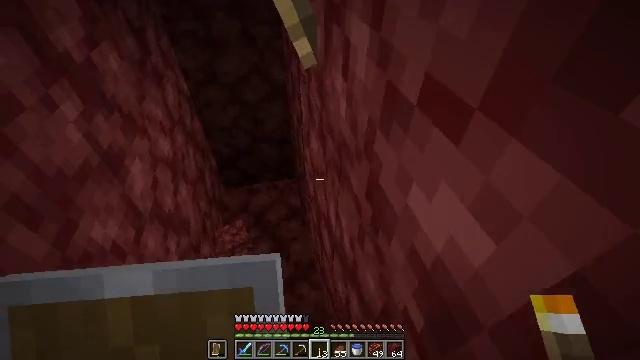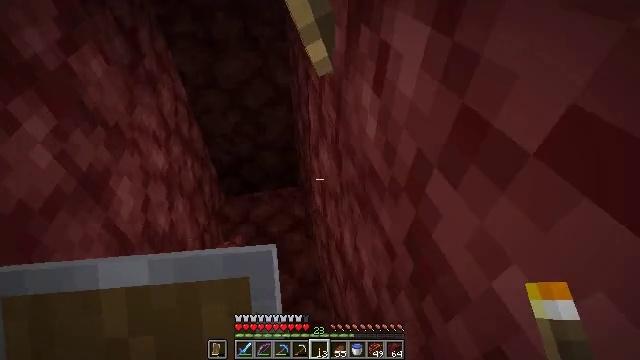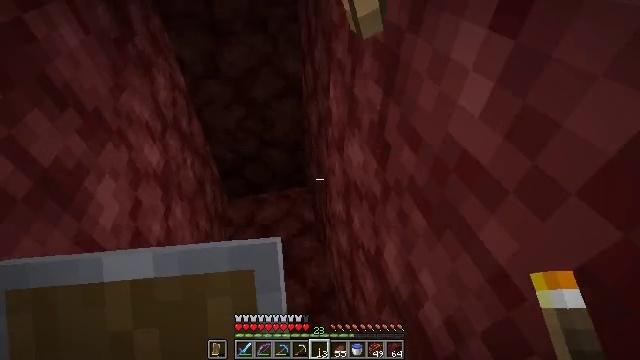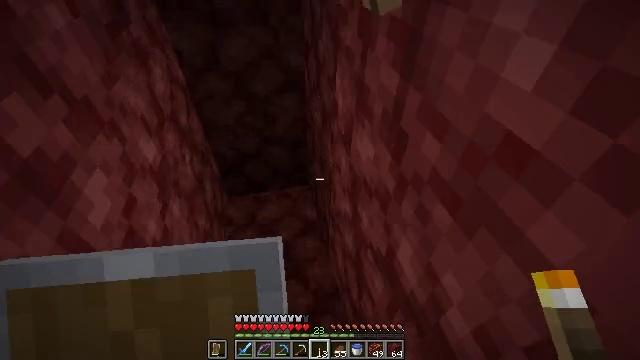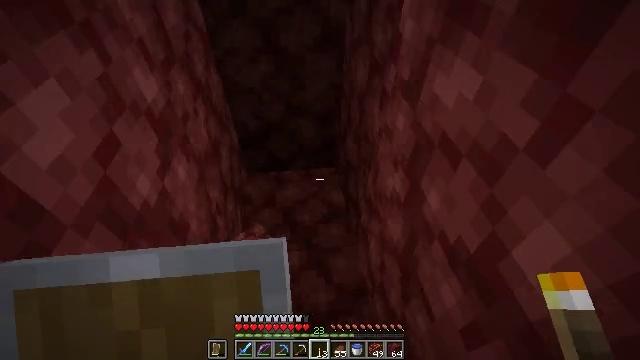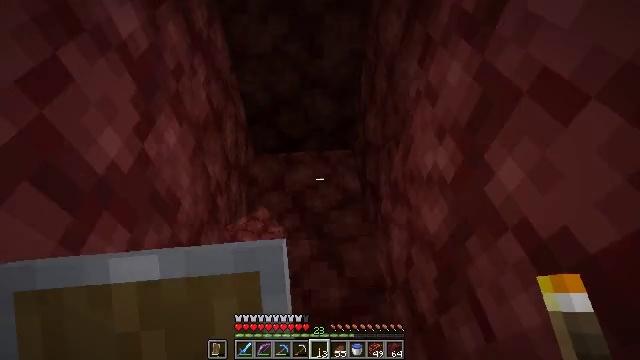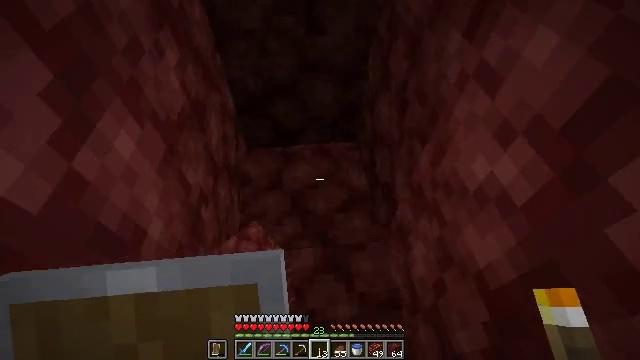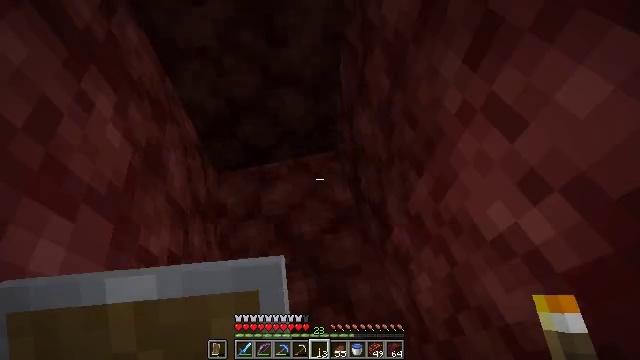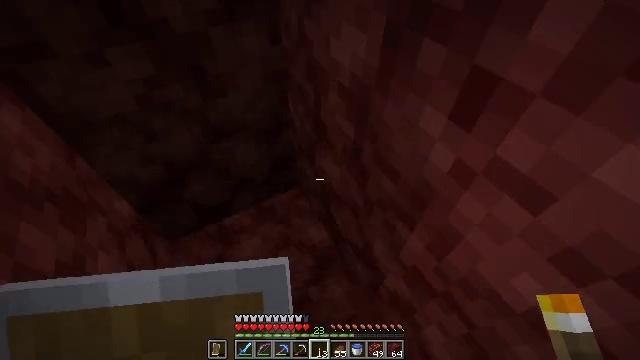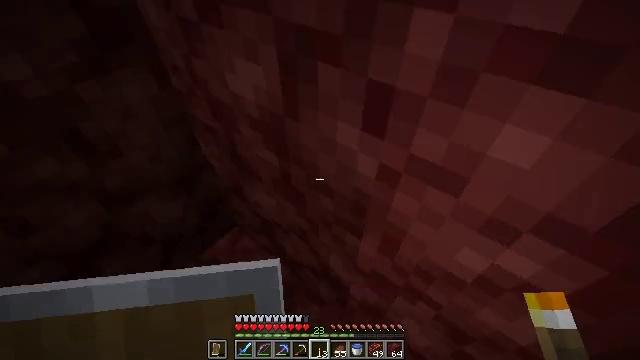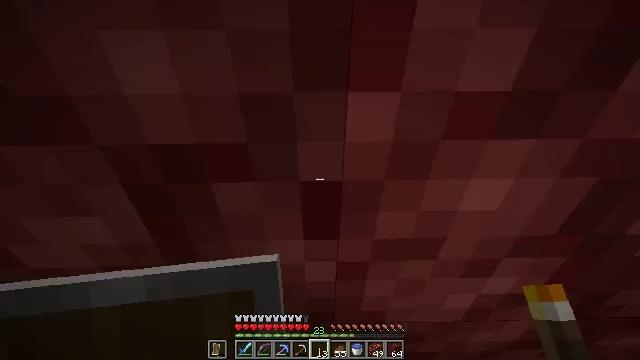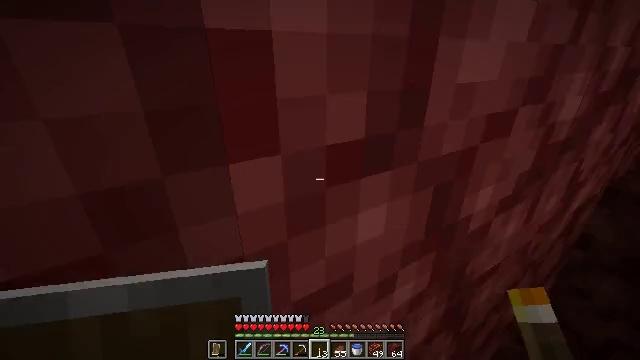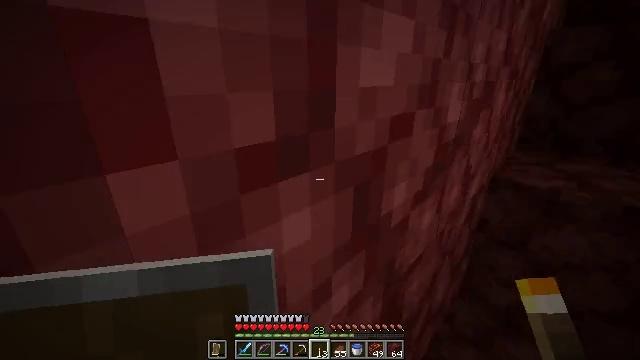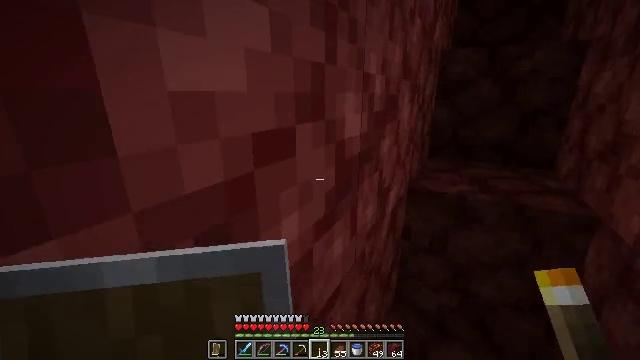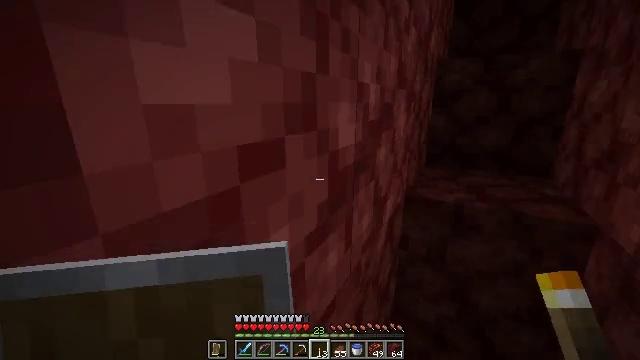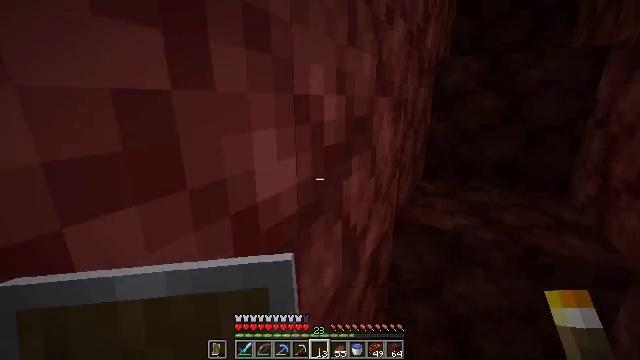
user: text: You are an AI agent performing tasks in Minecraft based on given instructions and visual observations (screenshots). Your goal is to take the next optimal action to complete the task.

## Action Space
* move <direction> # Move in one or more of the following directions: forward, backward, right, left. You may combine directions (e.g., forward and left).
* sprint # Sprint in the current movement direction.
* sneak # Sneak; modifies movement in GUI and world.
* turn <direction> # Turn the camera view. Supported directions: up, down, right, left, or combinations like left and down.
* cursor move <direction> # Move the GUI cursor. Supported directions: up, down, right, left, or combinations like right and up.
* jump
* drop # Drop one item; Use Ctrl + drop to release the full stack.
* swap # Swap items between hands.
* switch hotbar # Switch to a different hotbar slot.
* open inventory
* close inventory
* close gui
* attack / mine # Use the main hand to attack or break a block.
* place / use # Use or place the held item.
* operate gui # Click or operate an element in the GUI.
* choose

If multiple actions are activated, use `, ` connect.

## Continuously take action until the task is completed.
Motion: motion action
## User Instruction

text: Gather the wall torch from the wall.
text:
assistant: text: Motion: move forward and move left
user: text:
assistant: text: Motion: move forward and move left
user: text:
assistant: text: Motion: move forward and move left
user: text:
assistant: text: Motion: move forward, turn left and down
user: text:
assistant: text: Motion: move forward, turn left and down
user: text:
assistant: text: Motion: move forward, turn right and down
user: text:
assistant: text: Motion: move forward, turn right and down
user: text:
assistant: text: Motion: move forward, turn right and up
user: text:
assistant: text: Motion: move forward, turn right and up
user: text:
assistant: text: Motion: move forward, turn right and up
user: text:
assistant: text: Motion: move forward, turn right and up
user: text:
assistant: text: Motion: move forward and move right, turn right and up
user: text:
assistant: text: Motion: move forward and move right, turn right and up
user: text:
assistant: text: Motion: move forward and move right, turn up
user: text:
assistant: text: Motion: move forward
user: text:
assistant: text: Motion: move forward
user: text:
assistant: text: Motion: move forward, turn right
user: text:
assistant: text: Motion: move forward, turn right and up
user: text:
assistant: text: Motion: move forward, turn right and up, jump
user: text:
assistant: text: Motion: move forward, turn right, jump
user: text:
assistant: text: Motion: move forward, jump
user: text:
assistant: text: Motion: move forward and move right, turn left and up
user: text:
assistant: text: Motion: move forward and move right, turn left and up
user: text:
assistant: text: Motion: move forward, turn left and up
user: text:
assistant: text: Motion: move forward, turn left
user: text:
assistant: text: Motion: move forward, turn left
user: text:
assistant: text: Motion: move forward
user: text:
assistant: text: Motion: move forward
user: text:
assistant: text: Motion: move forward and move right
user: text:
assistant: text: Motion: move forward and move right, turn left